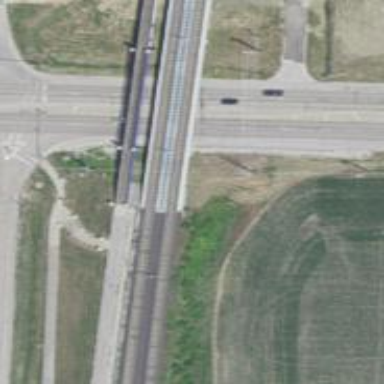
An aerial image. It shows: Bridge for light rail electrified with contact line.